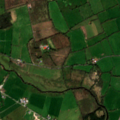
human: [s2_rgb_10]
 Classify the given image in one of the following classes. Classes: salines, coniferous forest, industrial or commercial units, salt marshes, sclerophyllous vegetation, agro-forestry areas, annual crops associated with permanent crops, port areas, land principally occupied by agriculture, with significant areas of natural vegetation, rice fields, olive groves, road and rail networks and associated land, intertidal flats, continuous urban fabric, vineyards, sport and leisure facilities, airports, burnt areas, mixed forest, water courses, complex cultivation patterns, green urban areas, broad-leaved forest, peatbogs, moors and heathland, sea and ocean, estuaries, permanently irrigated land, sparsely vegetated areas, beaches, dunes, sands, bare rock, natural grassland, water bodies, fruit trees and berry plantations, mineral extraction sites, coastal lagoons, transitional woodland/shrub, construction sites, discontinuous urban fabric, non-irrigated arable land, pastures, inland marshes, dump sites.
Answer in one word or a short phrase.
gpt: pastures, mixed forest